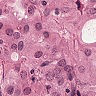
Metastatic tissue present: yes